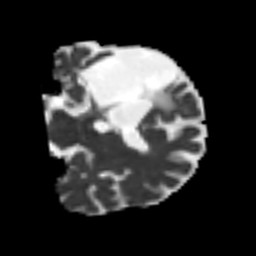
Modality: MD
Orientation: coronal
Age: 52
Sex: male
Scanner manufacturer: siemens
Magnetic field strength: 3 T
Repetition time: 4.999 s
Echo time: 0.07946 s